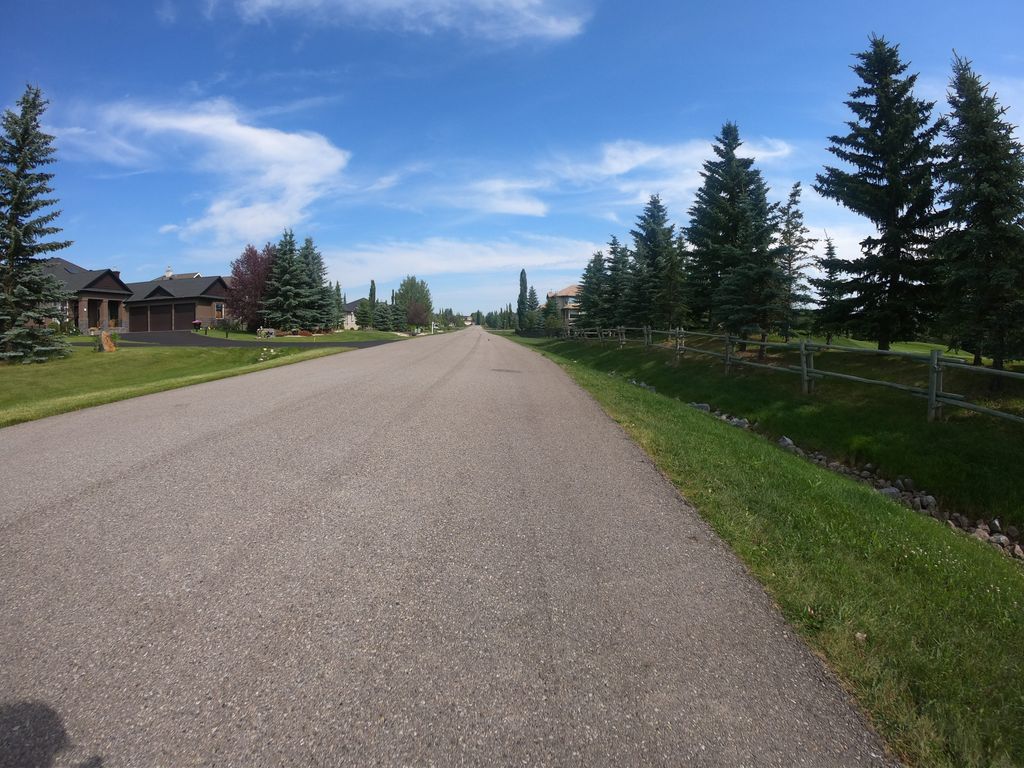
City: calgary